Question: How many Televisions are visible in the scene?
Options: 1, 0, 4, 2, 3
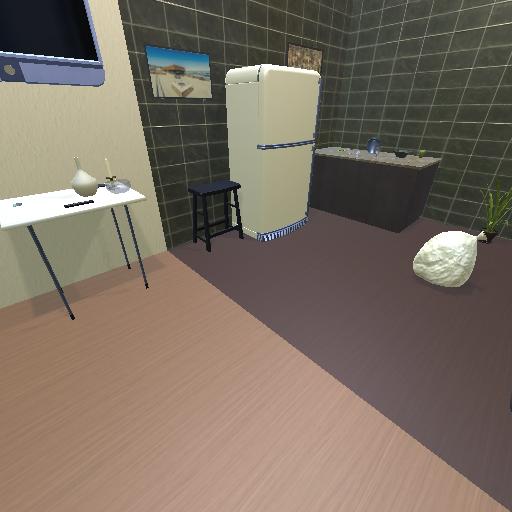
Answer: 1